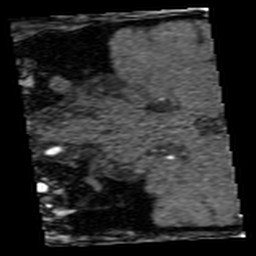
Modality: angio
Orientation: coronal
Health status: ill
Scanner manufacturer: siemens
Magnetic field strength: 1.5 T
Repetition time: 0.04 s
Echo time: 0.00709 s